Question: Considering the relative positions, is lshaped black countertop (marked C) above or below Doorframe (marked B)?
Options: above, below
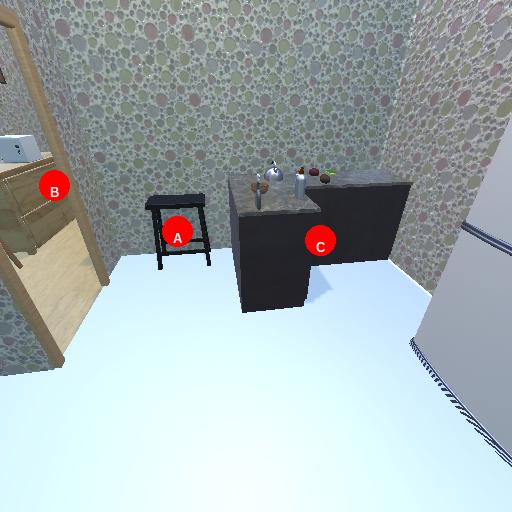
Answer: above